Field crop: maize
Growth stage: 2
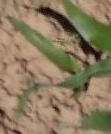
Species: maize